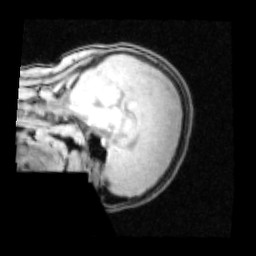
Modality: PDw
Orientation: sagittal
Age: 15
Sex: male
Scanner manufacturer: siemens
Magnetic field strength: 3 T
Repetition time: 0.25 s
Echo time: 0.00103 s